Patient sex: M
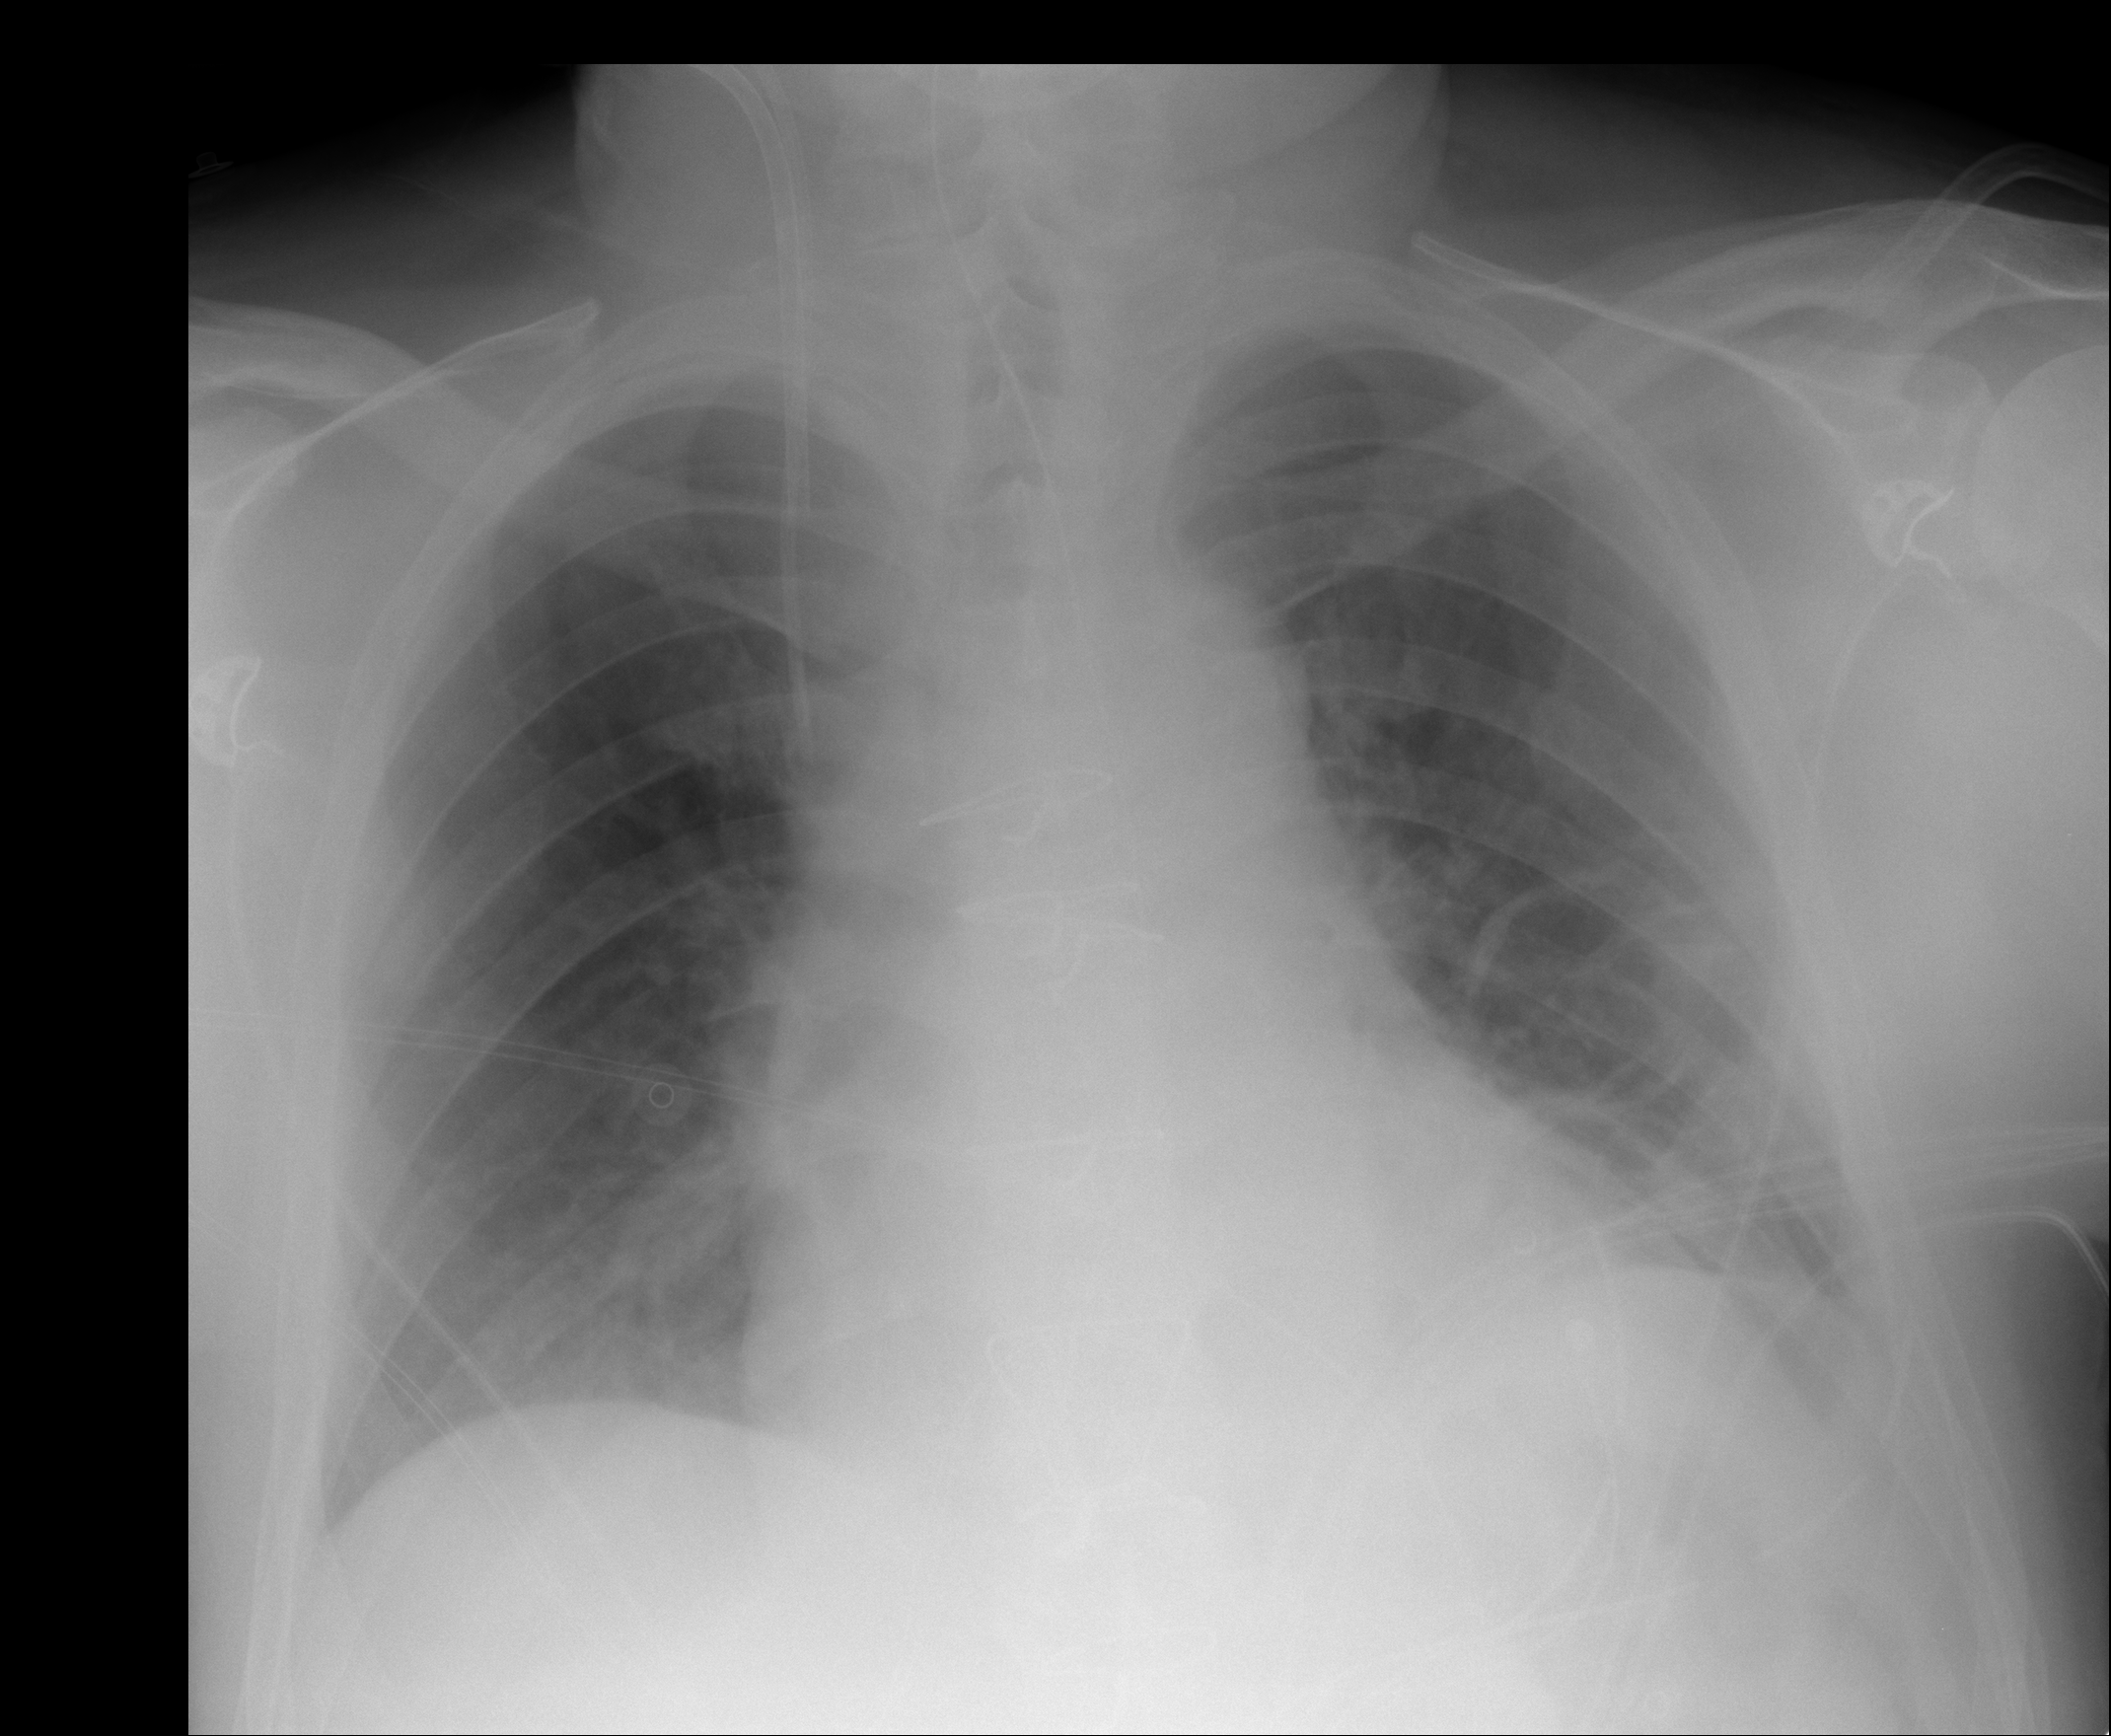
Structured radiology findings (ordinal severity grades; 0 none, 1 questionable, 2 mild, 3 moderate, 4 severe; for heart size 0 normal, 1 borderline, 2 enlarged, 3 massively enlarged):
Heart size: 2
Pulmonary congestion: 0
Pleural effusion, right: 0
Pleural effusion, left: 0
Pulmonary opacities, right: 0
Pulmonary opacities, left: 0
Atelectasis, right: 0
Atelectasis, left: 2